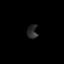
Tissue: lung
Cell type: Epithelial cells
Senescence score: 0.1902
Nuclear area (px): 137
Mean DAPI intensity: 42.453